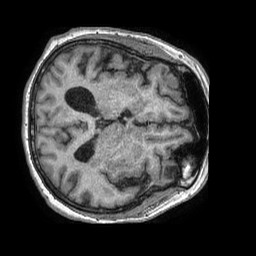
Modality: T1w
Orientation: axial
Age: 69
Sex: female
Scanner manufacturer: philips
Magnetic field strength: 1.5 T
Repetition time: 0.007609 s
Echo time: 0.003447 s